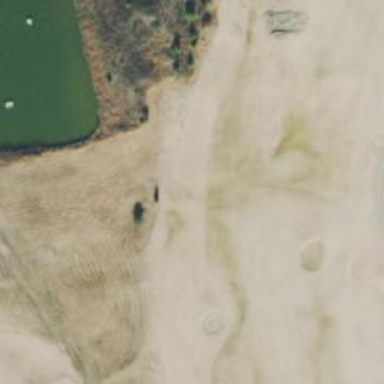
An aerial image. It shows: Rough area on grassy golf course.